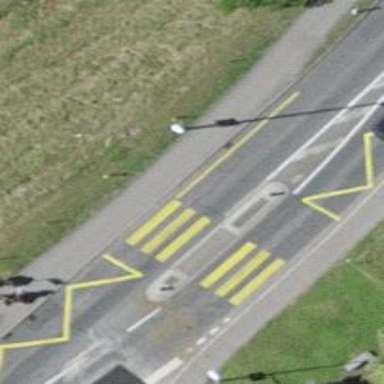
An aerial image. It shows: Kerb barrier.